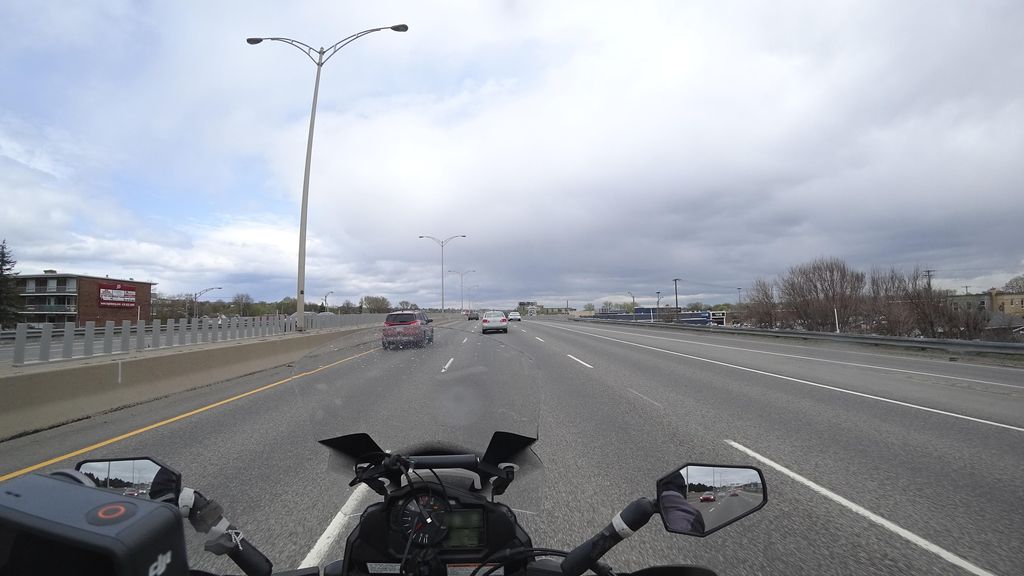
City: quebec_city